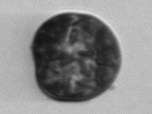
Label: Alexandrium_catenella